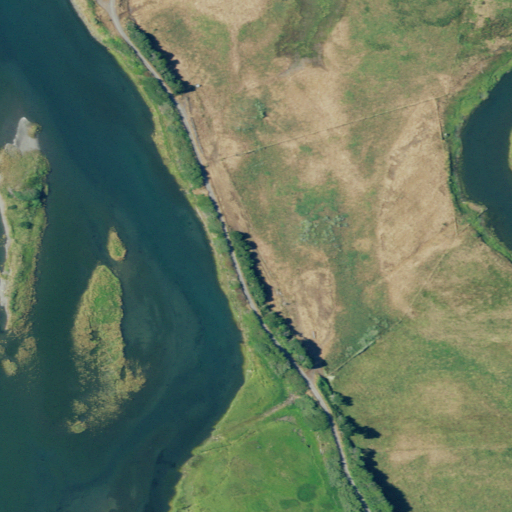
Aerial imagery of island in California named Tillas Island containing grassland, open water, pasture, herbaceous wetlands, low intensity development, barren land, open development, medium intensity development, and high intensity development